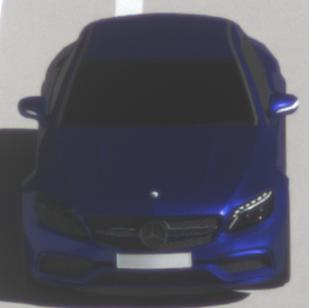
Make: Mercedes-Benz
Model: C 43 AMG
Detailed model: C-Class (205) AMG Limousine
Model produced from: 2016/10
Model produced until: 2018/04
Doors: 4
Color: blue
Road condition: dry road
Daytime: morning or afternoon
Contrast: high contrast